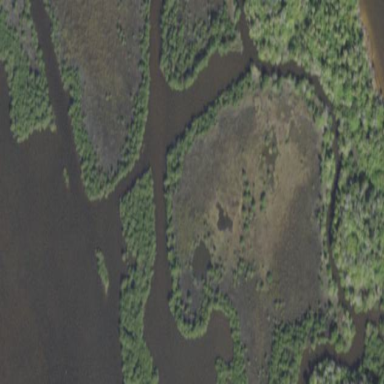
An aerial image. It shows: Wetland area.